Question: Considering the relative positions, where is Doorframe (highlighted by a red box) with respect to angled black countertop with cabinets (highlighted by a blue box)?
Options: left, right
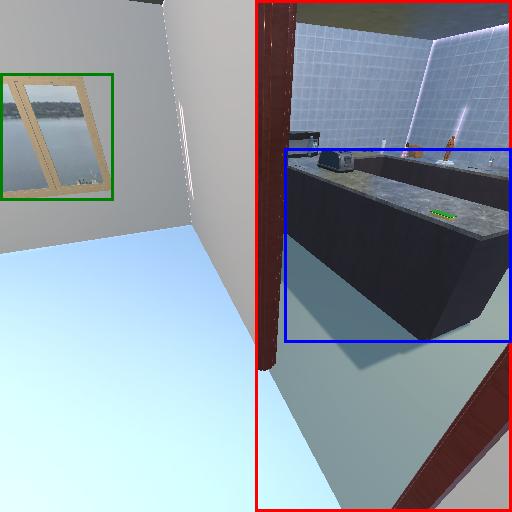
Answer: left